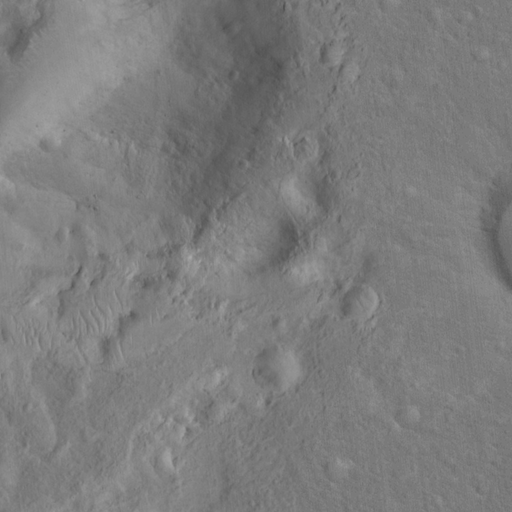
Classes present: Background, Cone